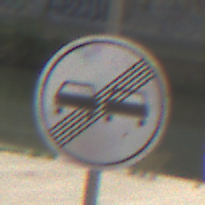
Verkehrszeichen: EndeUeberholverbot
Umgebung: Outdoor, Suburban
Tageszeit: MorningAfternoon
Wetter: PartlyCloudy
Licht: Natural
Jahreszeit: NotSpecified
Kontrast: HighContrast